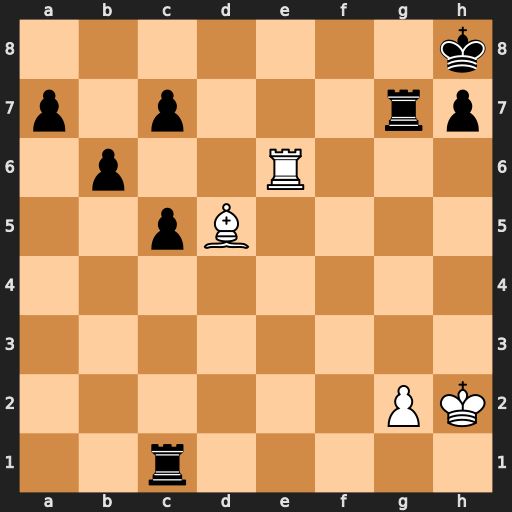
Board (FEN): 7k/p1p3rp/1p2R3/2pB4/8/8/6PK/2r5
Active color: w
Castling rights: -
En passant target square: -
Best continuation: Re8+ Rg8 Rxg8#